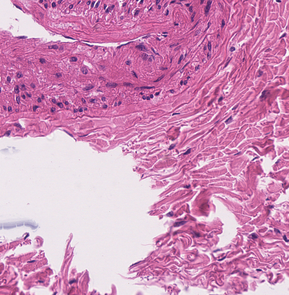
Tumor epithelial tissue: no
Tumor-associated stroma tissue: yes
Normal tissue: no